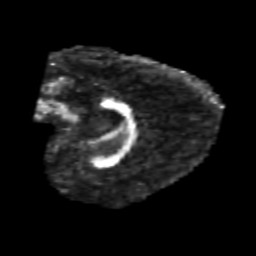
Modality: FA
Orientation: sagittal
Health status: healthy
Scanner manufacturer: philips
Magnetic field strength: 3 T
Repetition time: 6.964 s
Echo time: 0.092 s